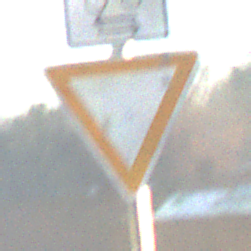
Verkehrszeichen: VorfahrtGewaehren
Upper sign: RichtungsangabeDurchPfeile9
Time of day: SunriseSunset
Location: Outdoor (Nature)
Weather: Clear
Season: NotSpecified
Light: Natural